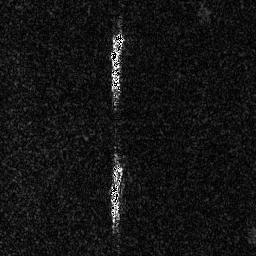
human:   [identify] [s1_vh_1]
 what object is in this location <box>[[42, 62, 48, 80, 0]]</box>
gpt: <ref>1 medium ship at the bottom</ref>